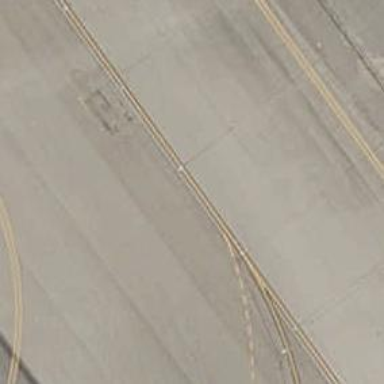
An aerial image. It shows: Image of taxiway at airport.